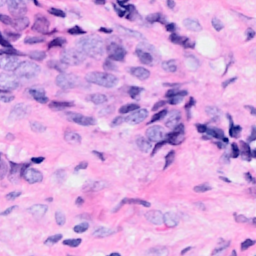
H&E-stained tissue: Breast